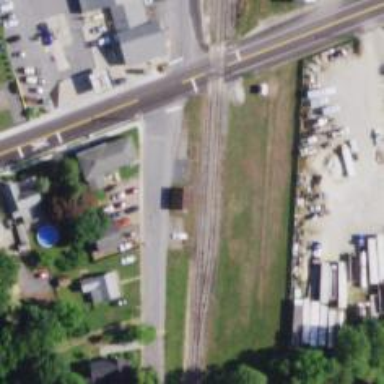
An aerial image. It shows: Railway siding for service.